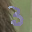
Label: 3